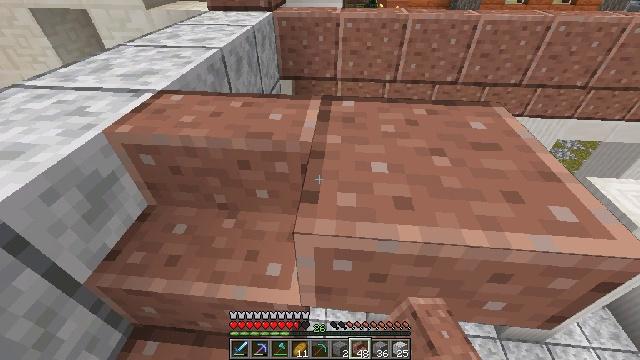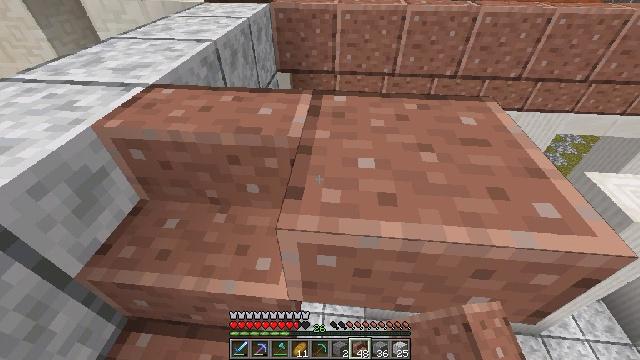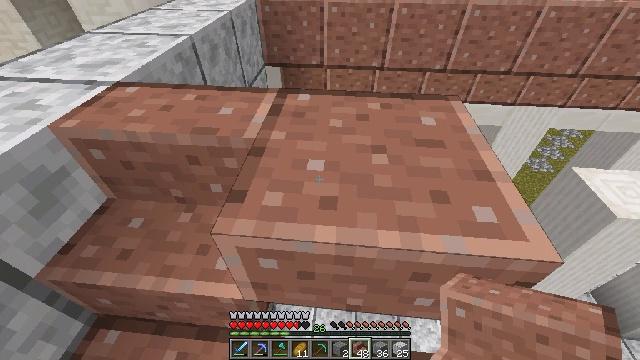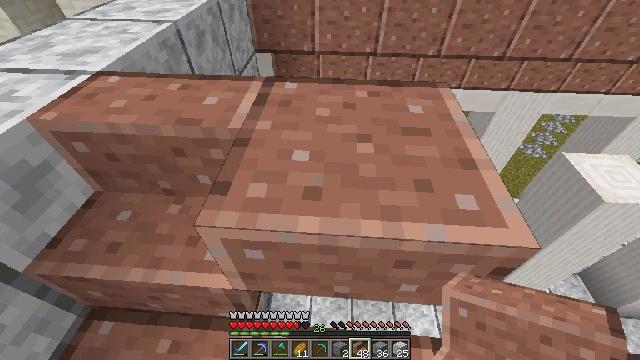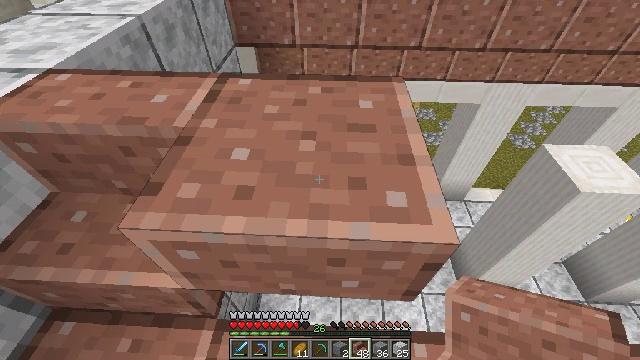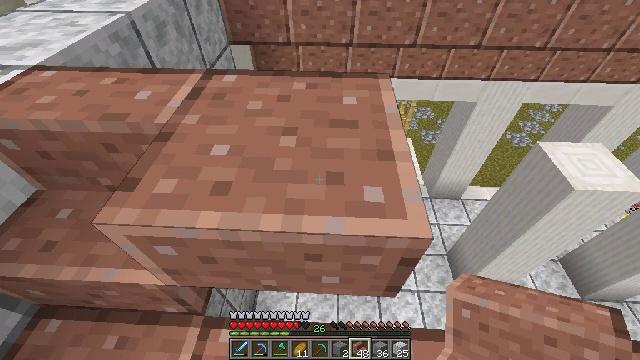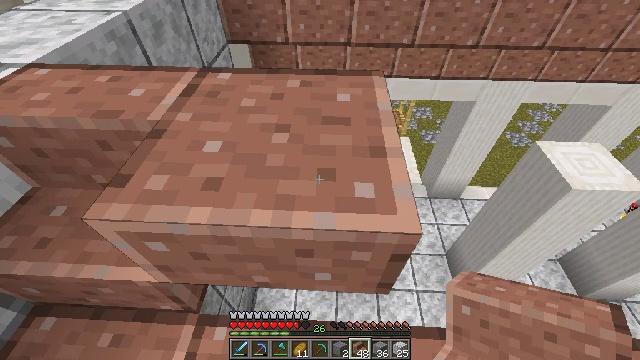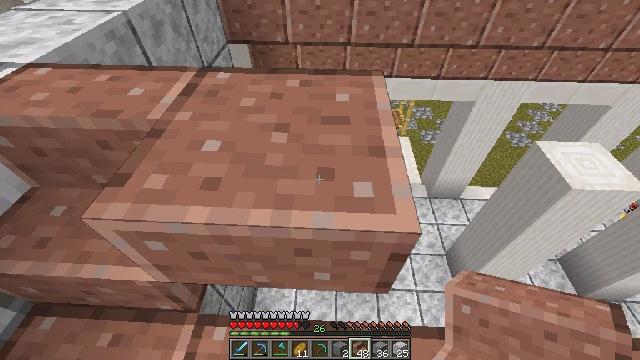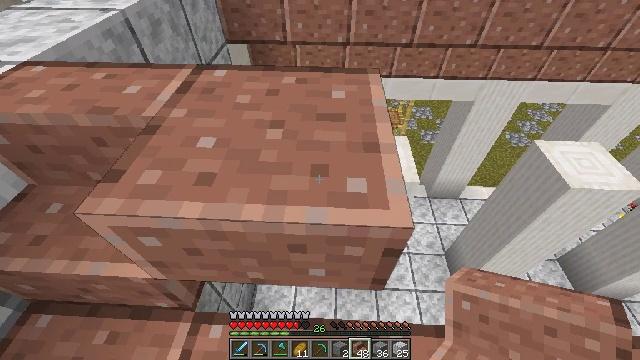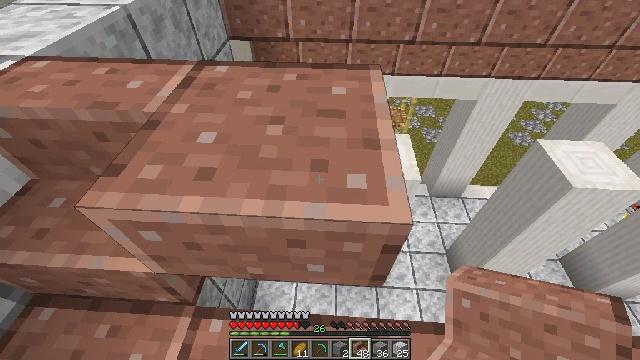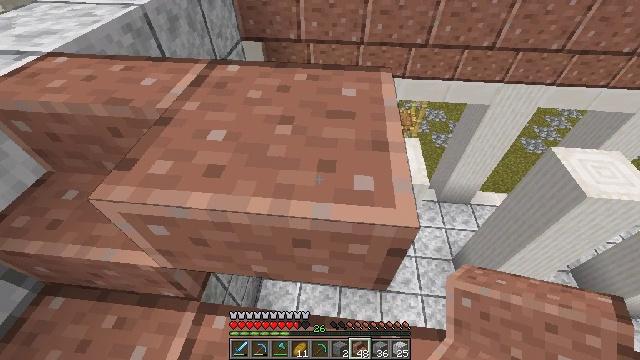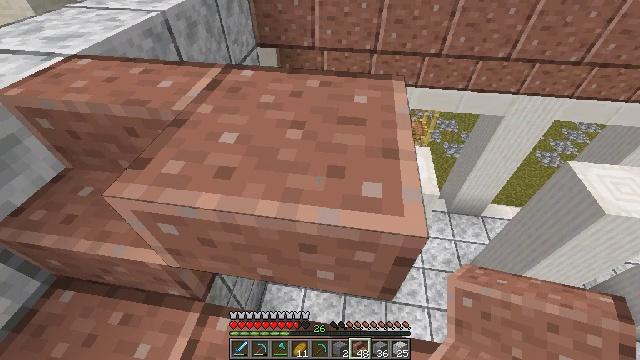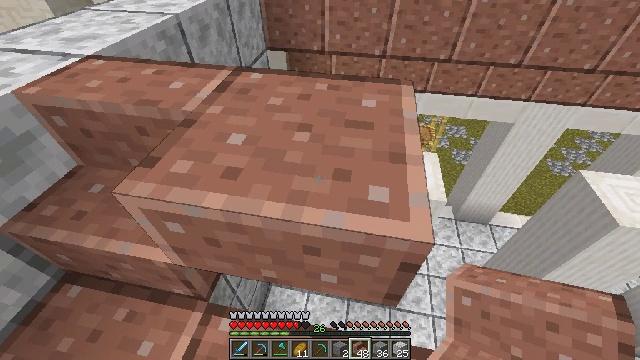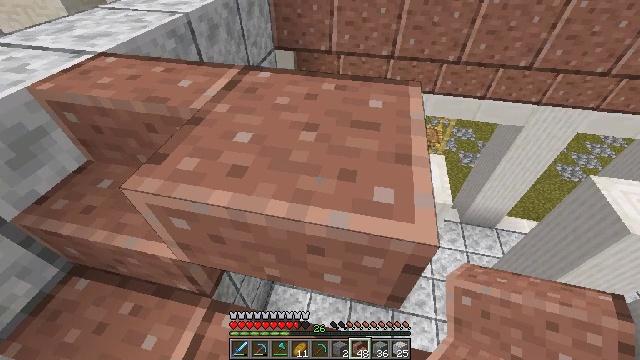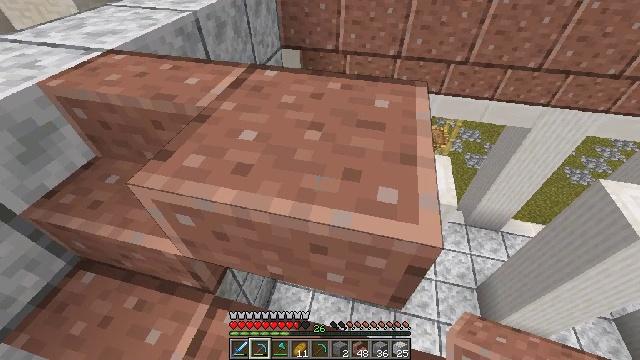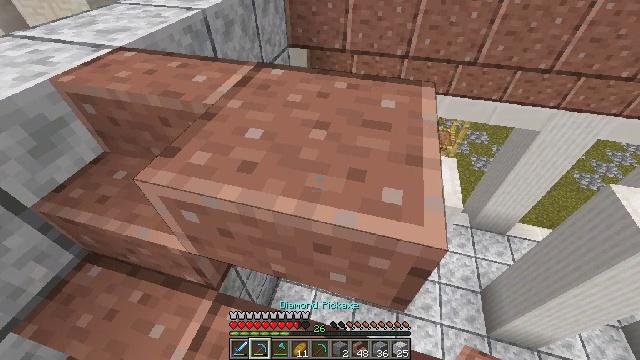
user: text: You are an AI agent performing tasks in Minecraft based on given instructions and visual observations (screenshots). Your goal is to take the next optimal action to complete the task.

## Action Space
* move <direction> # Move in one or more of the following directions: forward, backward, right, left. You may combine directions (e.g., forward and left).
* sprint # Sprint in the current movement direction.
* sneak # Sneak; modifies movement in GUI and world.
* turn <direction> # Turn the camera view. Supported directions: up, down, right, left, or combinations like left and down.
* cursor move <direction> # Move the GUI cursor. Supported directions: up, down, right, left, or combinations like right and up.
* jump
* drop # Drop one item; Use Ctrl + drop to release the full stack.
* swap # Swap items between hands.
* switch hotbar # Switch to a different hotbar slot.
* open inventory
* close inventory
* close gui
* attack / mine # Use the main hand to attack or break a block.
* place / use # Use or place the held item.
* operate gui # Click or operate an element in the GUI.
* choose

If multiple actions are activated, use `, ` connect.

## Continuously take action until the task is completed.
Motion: motion action
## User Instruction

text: Remove the polished granite stairs.
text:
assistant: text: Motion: move right, turn down
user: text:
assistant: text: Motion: move right, turn down
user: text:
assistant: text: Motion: move right, turn right and down
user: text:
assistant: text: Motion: turn right and down
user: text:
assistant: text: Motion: no_op
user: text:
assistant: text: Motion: no_op
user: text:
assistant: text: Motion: no_op
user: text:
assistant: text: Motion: no_op
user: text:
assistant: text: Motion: no_op
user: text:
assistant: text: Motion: turn left
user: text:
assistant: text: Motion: turn left and up
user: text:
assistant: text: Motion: turn left
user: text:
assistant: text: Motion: turn left
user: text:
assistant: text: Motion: turn left, switch to hotbar 2
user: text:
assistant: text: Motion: turn left, switch to hotbar 2
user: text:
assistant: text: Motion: turn left, switch to hotbar 2
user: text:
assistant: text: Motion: no_op
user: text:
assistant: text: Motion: no_op
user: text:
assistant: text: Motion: attack / mine
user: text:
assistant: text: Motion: attack / mine
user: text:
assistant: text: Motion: attack / mine
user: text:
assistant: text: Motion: attack / mine
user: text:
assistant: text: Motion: move forward, attack / mine
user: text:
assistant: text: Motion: move forward, attack / mine
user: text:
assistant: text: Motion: move forward, attack / mine
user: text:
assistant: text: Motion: no_op
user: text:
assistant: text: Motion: turn down
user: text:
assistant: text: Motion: no_op
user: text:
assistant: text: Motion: no_op
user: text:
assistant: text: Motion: no_op